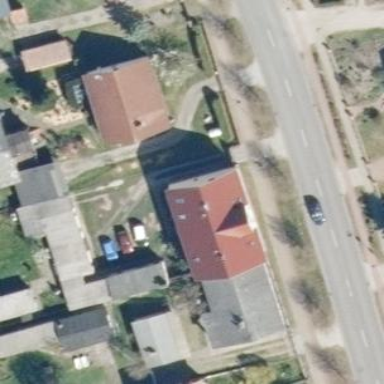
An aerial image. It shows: Terrace building.